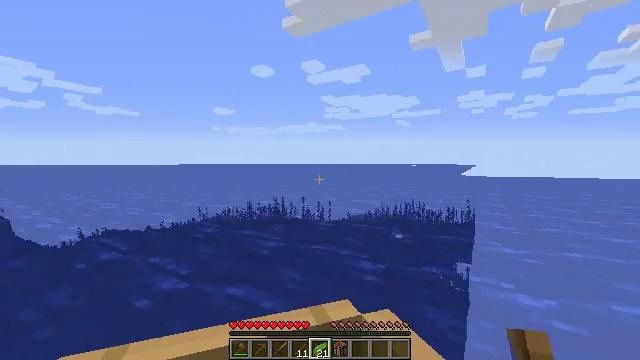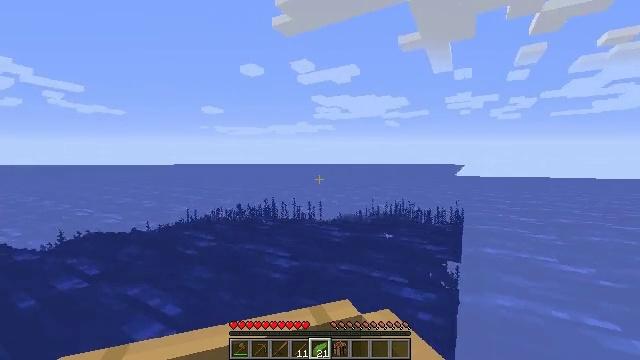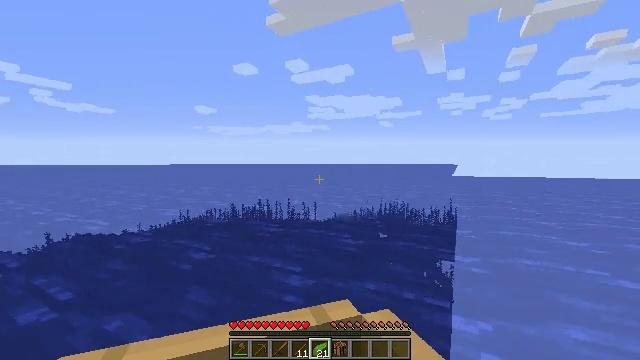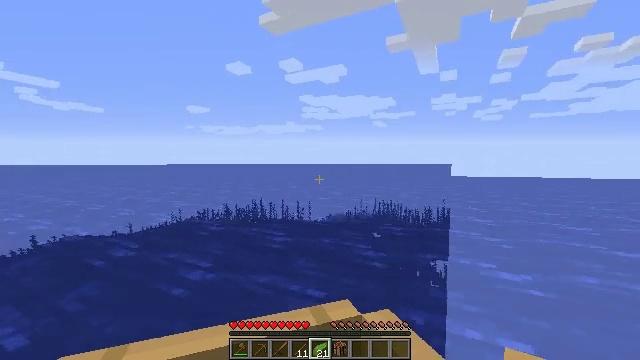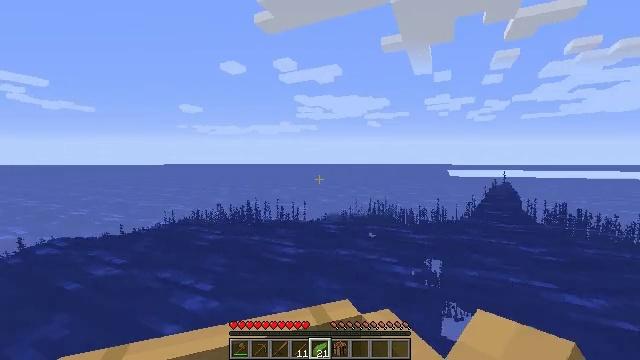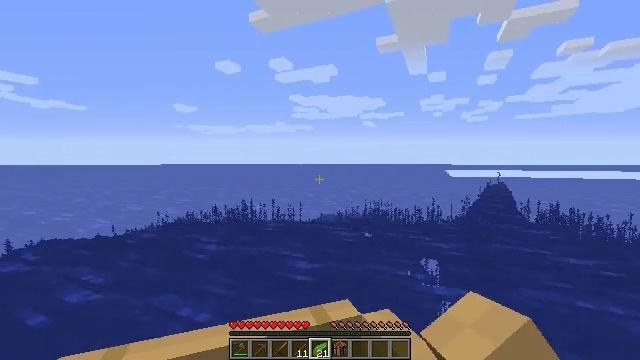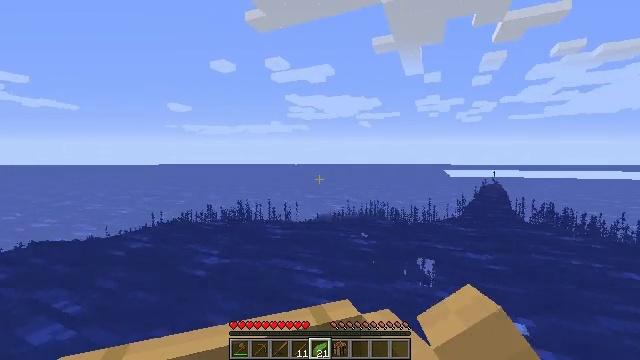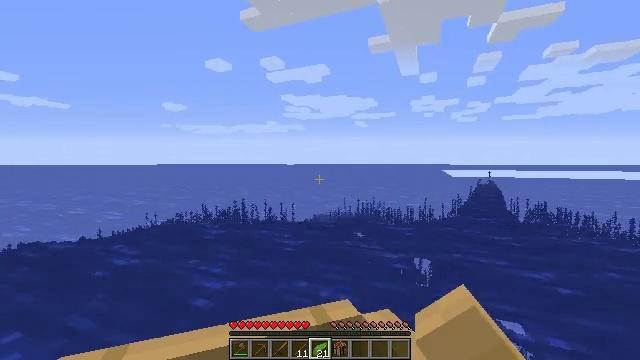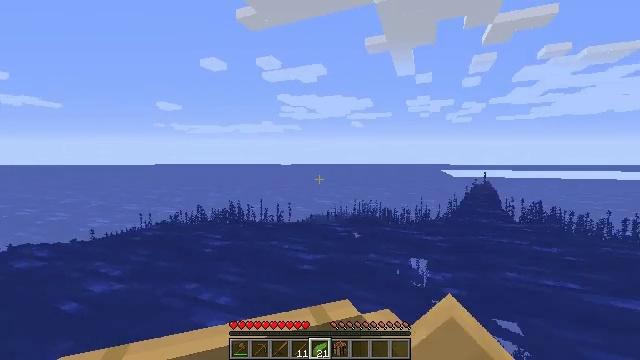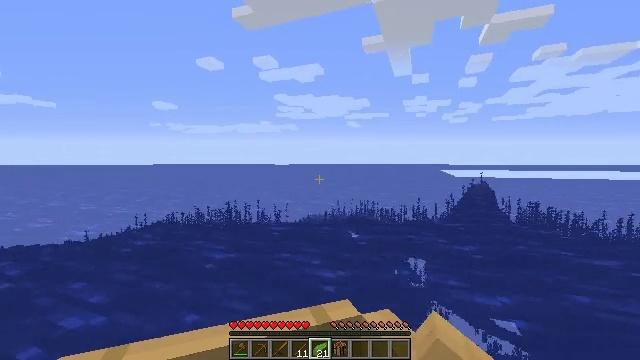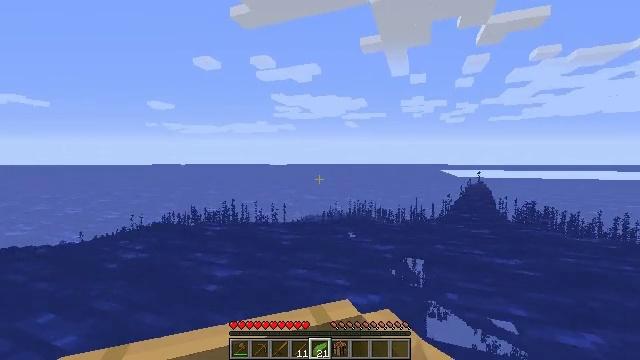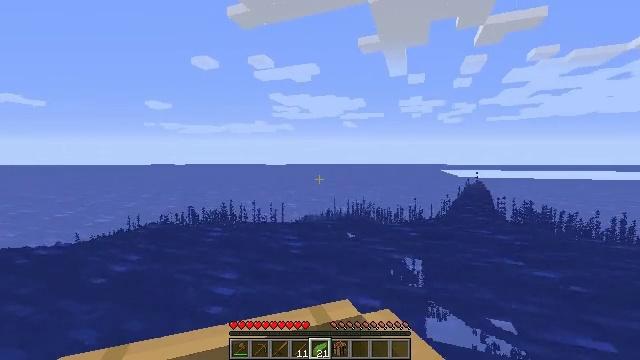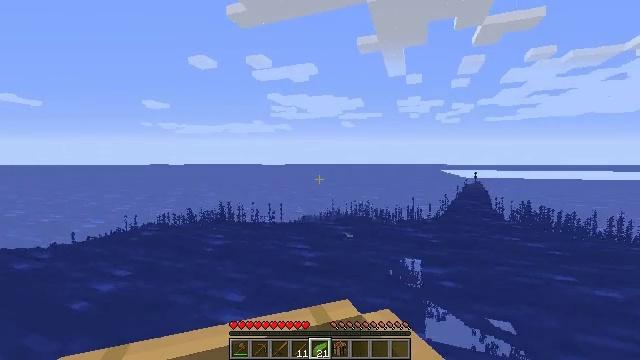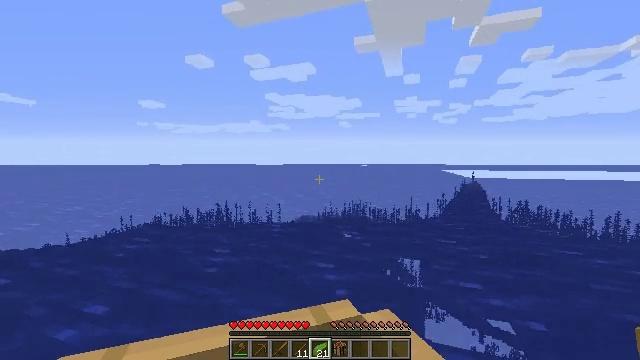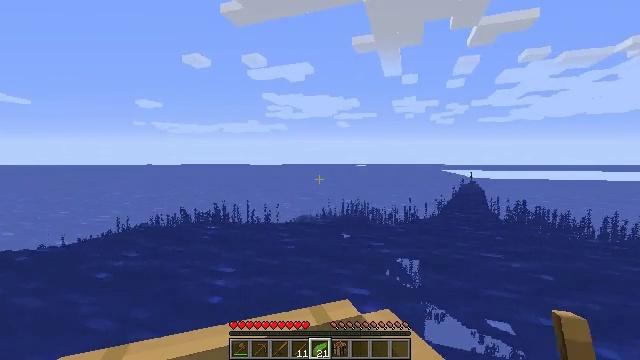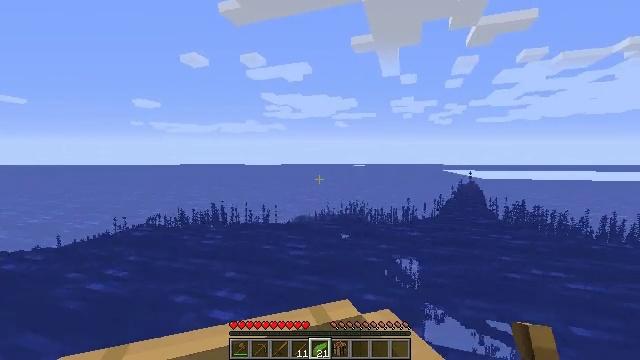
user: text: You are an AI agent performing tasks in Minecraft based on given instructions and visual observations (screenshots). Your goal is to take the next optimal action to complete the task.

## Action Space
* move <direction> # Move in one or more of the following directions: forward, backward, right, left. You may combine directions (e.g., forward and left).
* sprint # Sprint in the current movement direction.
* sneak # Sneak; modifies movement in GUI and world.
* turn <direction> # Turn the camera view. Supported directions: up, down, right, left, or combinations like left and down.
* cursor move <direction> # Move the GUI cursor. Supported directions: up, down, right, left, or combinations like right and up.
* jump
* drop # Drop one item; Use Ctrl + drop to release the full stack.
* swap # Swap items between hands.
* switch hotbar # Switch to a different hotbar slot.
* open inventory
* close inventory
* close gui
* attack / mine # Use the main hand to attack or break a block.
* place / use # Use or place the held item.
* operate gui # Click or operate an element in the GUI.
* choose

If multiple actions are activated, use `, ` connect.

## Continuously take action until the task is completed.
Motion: motion action
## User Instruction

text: Remove kelp and place it on the ground.
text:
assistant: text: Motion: move forward
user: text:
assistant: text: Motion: move forward
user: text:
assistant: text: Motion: move forward
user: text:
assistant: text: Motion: move forward
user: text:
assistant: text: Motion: move forward
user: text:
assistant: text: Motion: move forward
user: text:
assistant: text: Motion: move forward
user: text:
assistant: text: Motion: move forward
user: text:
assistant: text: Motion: move forward
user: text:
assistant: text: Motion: move forward
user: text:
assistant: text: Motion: move forward
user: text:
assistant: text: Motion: move forward
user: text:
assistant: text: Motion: move forward
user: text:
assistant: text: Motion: move forward
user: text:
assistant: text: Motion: move forward
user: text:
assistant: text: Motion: move forward
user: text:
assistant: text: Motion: move forward, turn left
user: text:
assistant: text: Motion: move forward, turn left
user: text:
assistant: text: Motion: move forward
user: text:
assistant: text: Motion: move forward
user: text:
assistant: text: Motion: move forward and move right
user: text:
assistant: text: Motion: move forward and move right
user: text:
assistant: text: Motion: move forward and move right
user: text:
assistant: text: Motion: move forward
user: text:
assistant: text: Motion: move forward
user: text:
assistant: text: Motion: move forward
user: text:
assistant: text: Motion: move forward
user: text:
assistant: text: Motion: move forward
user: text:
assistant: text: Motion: no_op
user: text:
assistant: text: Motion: no_op